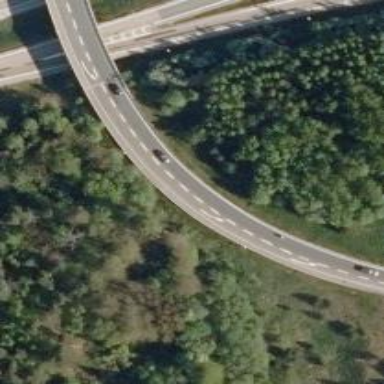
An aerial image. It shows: Asphalt trunk link road.